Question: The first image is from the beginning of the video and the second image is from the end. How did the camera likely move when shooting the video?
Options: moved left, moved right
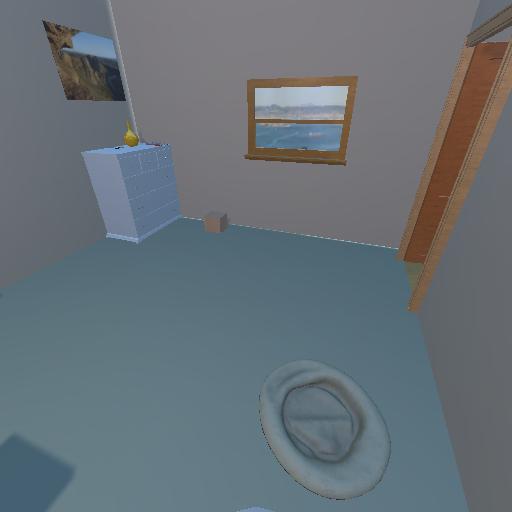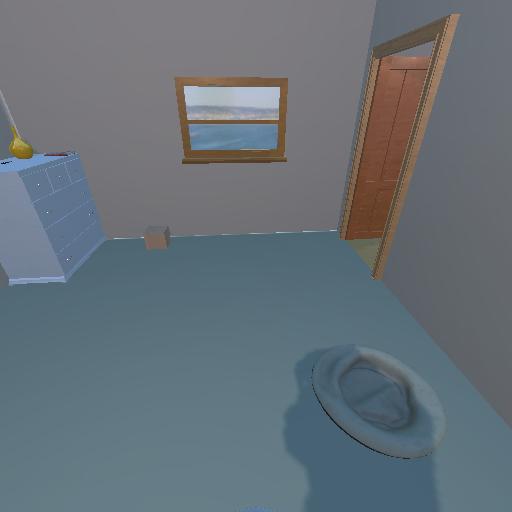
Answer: moved left